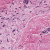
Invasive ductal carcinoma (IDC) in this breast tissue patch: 0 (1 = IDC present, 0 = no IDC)